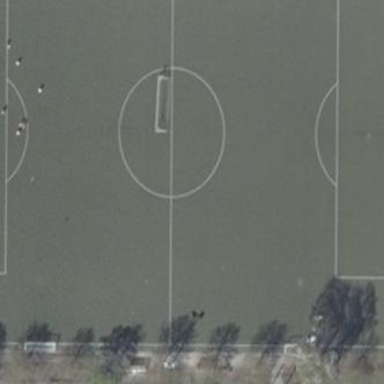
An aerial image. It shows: Soccer pitch with artificial turf for leisure sports activities.